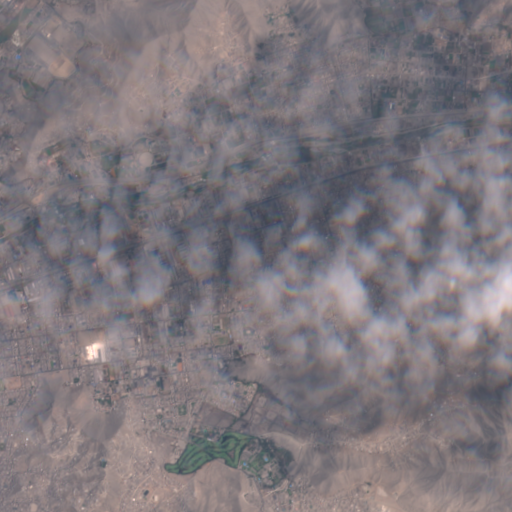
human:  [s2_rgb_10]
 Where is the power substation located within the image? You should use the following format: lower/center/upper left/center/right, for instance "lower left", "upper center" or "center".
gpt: The power substation is located in the center of the image.
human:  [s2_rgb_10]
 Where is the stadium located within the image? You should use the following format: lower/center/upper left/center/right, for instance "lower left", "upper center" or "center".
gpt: The stadium is located in the lower center of the image.
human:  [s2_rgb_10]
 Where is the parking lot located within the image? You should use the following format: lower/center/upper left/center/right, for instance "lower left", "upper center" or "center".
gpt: There is no parking lot in the image.